Question: Simply - how place one view on the top of another view (which can shrink) in the strictly defined place regardless of screen resolution and density?
Example - place TextView on the top of image always on pyramides. When I am using margins (Frame or Relative layout) with dp units they fail on different screen size :(

# XML
'''
<FrameLayout
android:layout_width="wrap_content"
android:layout_height="wrap_content" >
<ImageView
android:layout_width="wrap_content"
android:layout_height="wrap_content"
android:src="@drawable/image" />
<TextView
android:id="@+id/tv"
android:layout_width="wrap_content"
android:layout_height="wrap_content"
android:layout_marginBottom="20dp"
android:layout_marginLeft="30dp"
android:layout_gravity="left|bottom" />
</FrameLayout>
'''
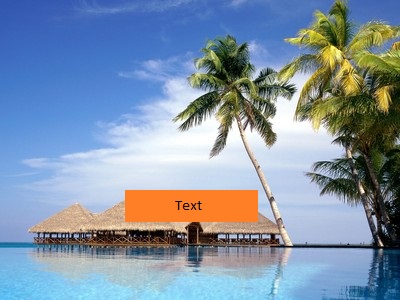
Answer: '''
When I am using margins (Frame or Relative layout) with dp units they fail on different screen size
'''
yes they will always fail due to that other devices has different dp.
you can always use the 'values' folder of your 'res' folder where you put your values to the 'dimens.xml'so your margin will always change depending on the device you are testing.